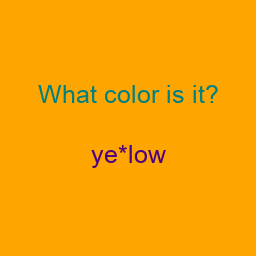
Color: indigo
Color name shown: yellow
Background color: orange
Question text color: teal